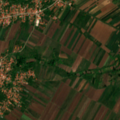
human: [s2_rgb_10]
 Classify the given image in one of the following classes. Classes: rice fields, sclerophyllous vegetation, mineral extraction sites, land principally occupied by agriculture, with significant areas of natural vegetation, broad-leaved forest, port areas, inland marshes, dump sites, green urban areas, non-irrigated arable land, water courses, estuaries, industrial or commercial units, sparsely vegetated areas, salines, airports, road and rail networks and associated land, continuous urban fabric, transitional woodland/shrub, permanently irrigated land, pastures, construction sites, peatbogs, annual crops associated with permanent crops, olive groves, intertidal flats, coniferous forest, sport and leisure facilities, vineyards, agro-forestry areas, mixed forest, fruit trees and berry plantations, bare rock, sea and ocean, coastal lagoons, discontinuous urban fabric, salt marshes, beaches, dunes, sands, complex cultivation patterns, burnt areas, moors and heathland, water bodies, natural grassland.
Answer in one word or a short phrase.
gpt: discontinuous urban fabric, non-irrigated arable land, complex cultivation patterns